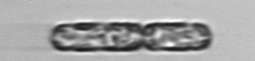
Label: Dactyliosolen_fragilissimus